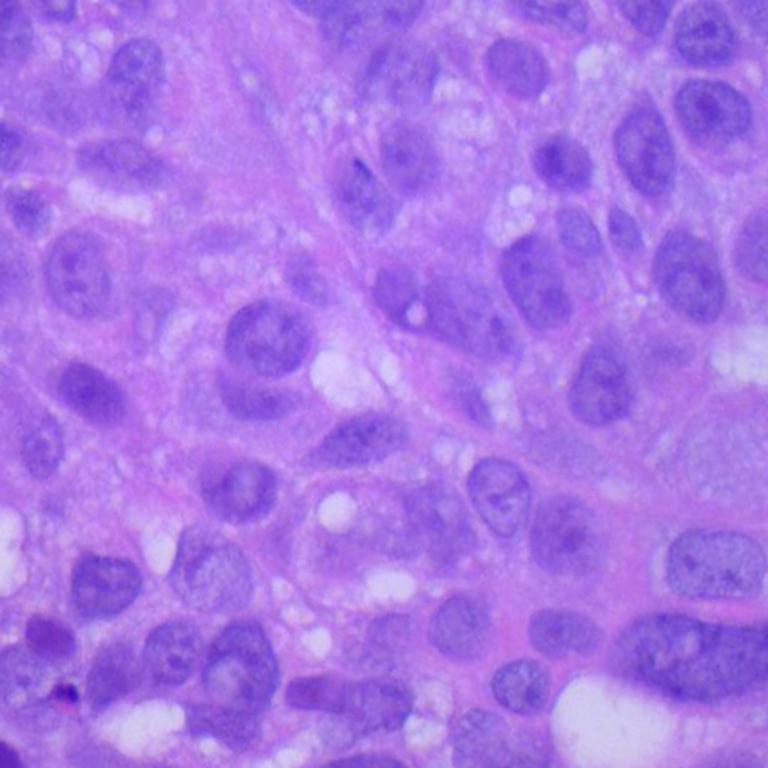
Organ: lung
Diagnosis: squamous carcinomas